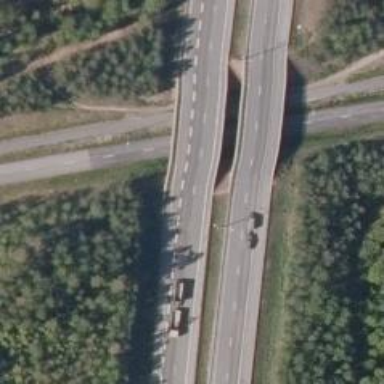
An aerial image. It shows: Bridge with asphalt surface carrying trunk highway.